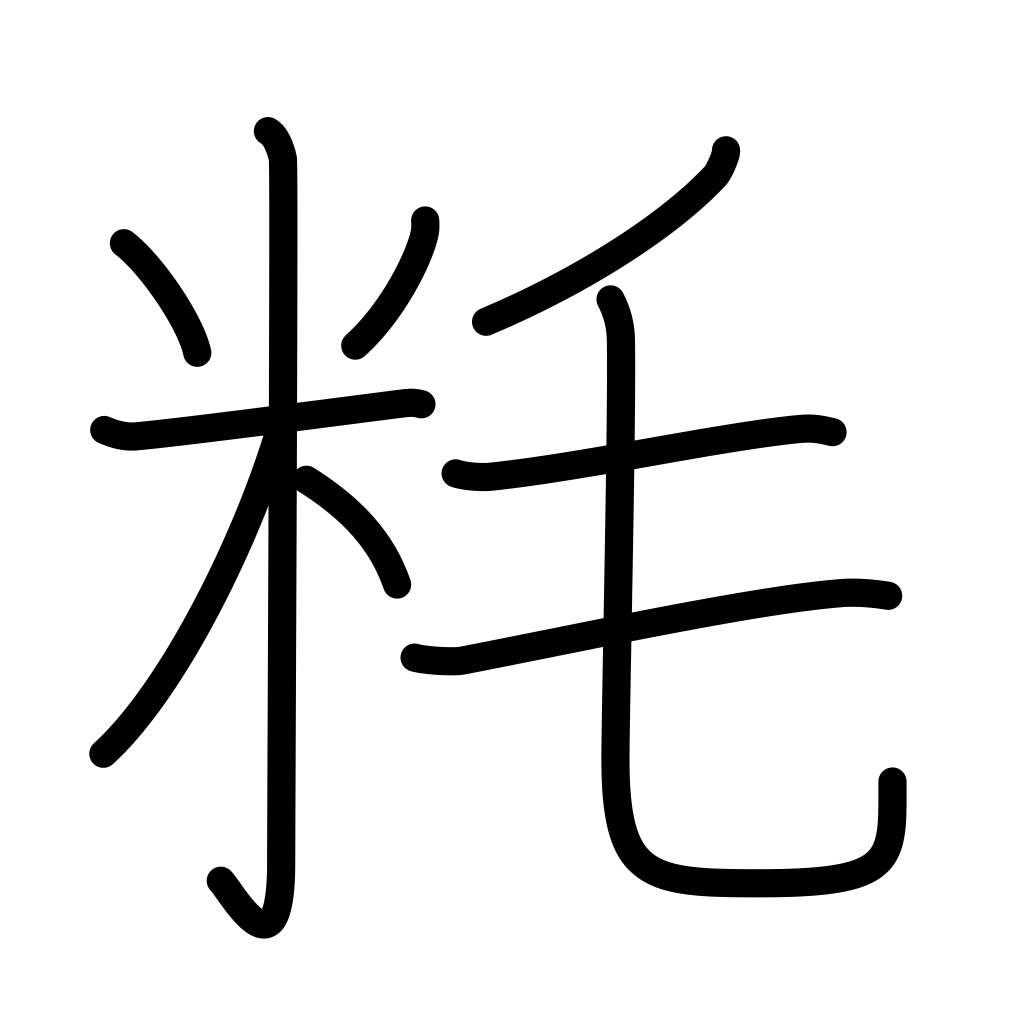
Meaning: millimeter